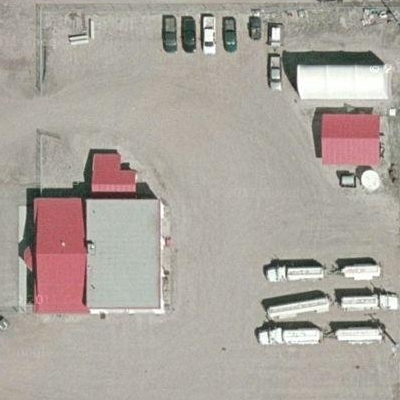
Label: cIndustry